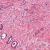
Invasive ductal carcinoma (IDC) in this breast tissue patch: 1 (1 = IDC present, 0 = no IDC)